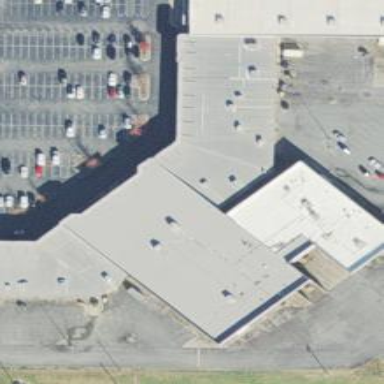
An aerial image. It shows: Retail building.